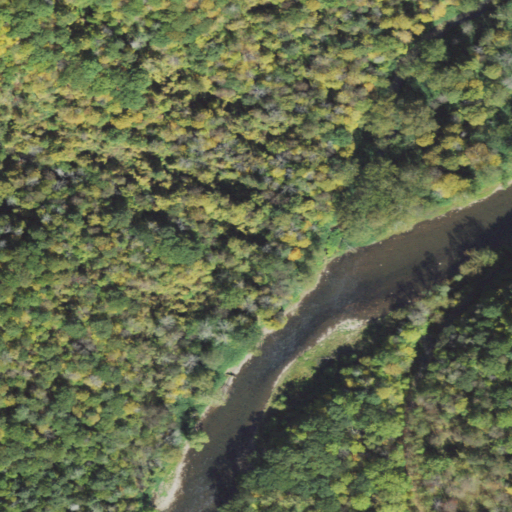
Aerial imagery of valley in Pennsylvania named Good Spring Hollow containing deciduous forest, open water, mixed forest, woody wetlands, evergreen forest, and herbaceous wetlands